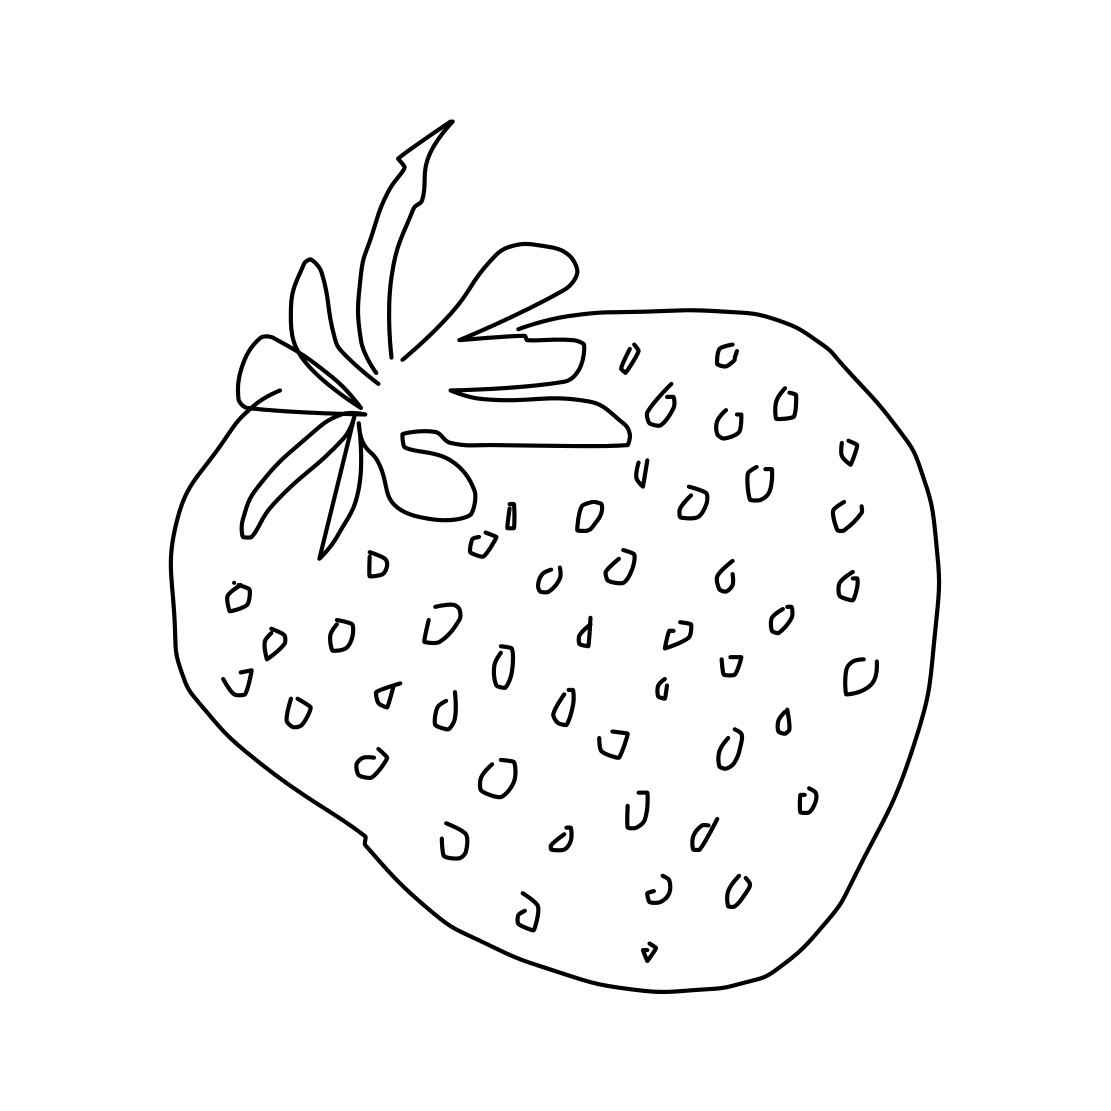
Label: strawberry